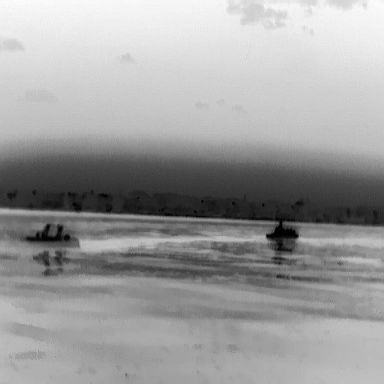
There are two objects shown in the infrared image, including a warship, and a canoe.